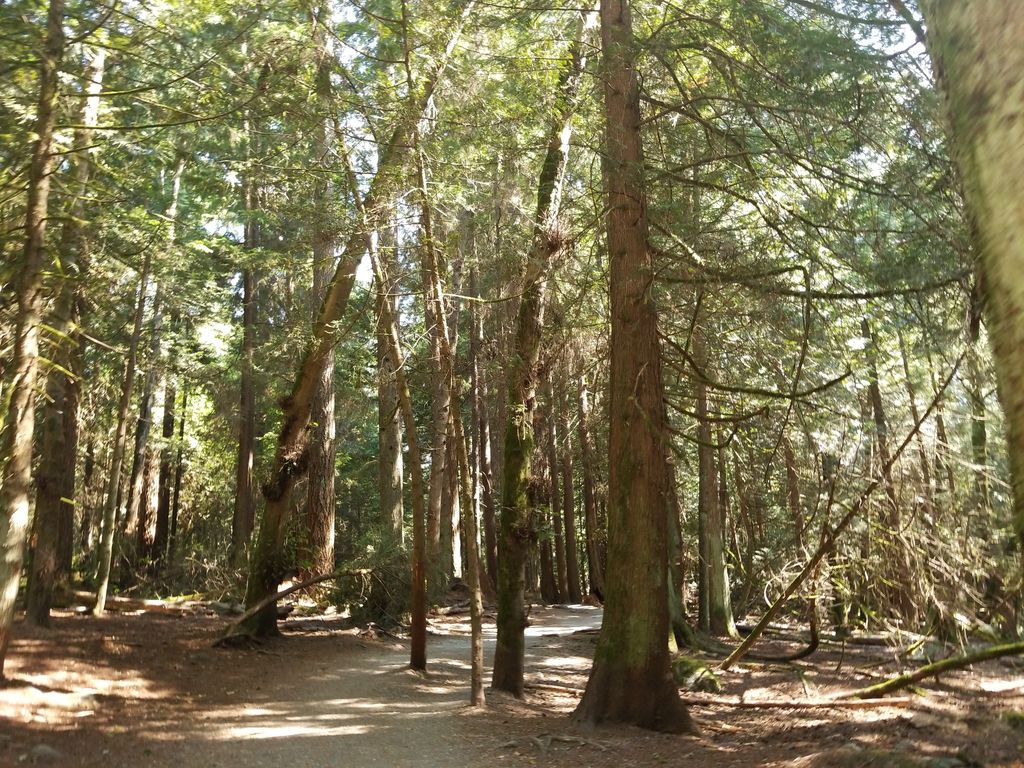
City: vancouver